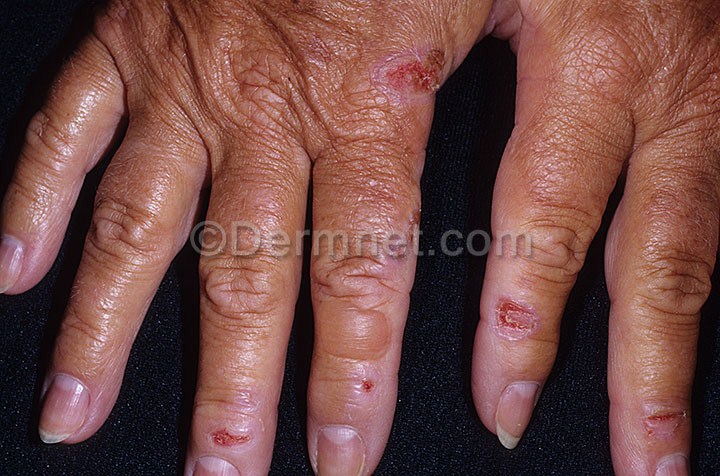
Disease: Light Diseases and Disorders of Pigmentation